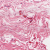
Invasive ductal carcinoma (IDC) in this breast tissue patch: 0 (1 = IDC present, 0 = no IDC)